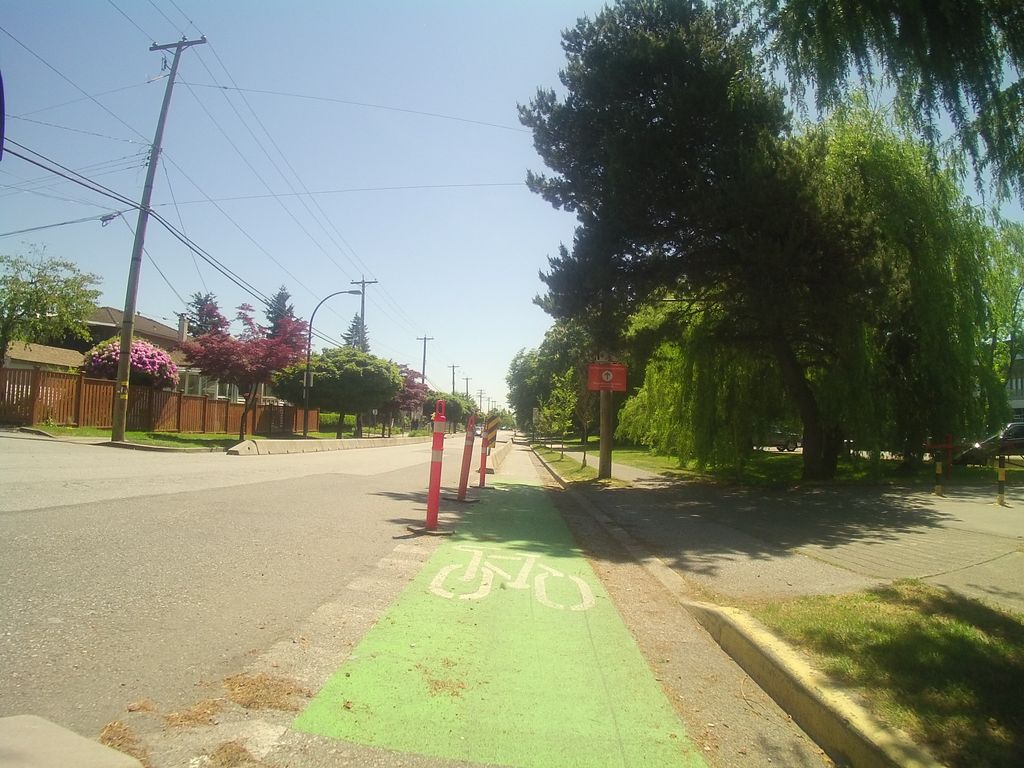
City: vancouver